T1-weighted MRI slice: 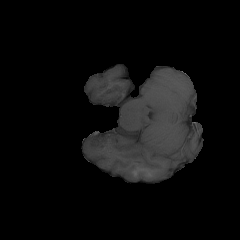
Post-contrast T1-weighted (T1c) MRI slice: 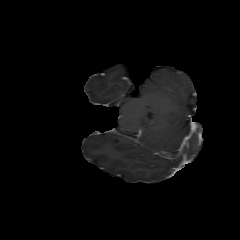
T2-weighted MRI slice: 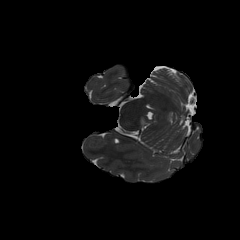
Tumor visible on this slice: yes